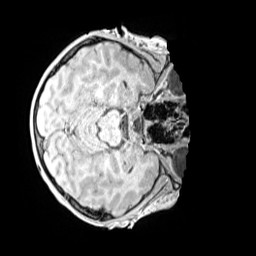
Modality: MP2RAGE
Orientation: axial
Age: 10
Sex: male
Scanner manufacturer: siemens
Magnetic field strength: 3 T
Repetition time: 4 s
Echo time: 0.00299 s